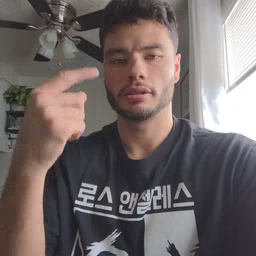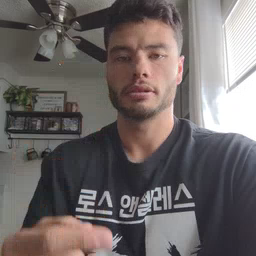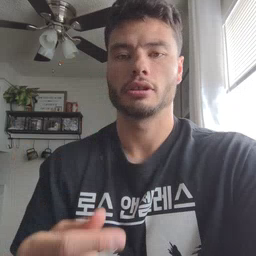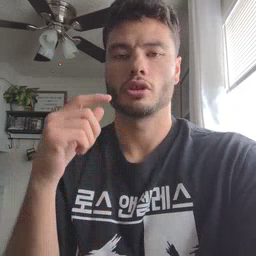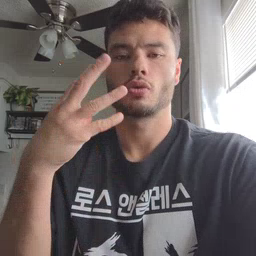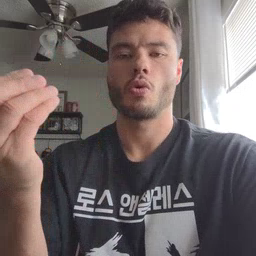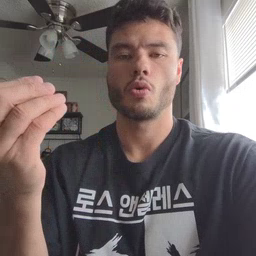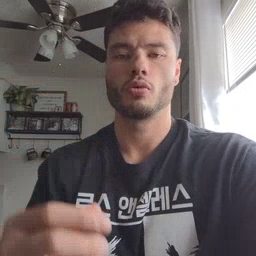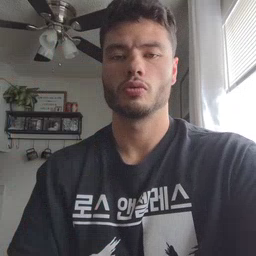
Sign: go